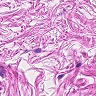
Metastatic tissue present: no